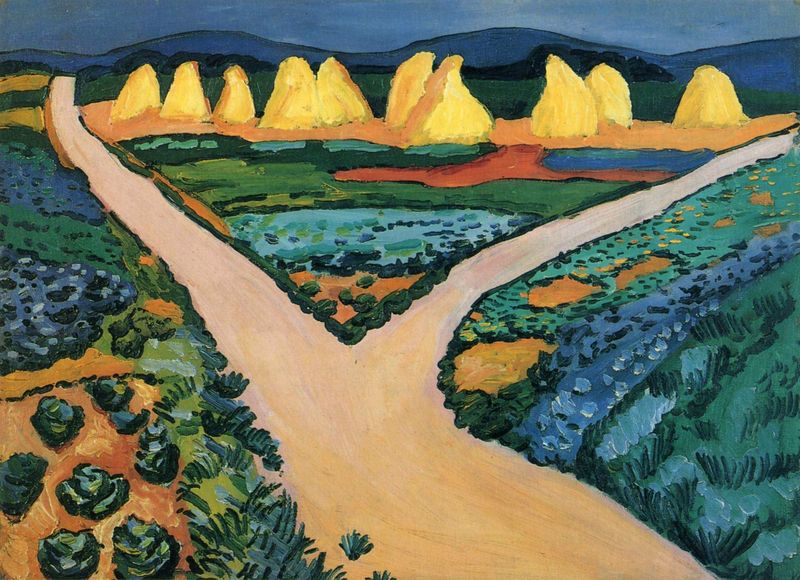
Titel: Gemüsefelder
Künstler: August Macke
Standort: Bonn
Institution: Kunstmuseum
Schlagwörter: berg, blau, gemälde, himmel, wasser, wolken, dreieck, fluss, gelb, grün, landschaft, ocker, sand, teich, abend, blume, blumen, braun, bunt, hell, hintergrund, orange, strasse, stroh, türkis, blüten, gras, rot, weg, wiese, beige, spitze, bild, öl, bach, erde, feld, felder, gräser, horizont, hügel, natur, norden, wege, wiesen, pflanzen, rosa, bauern, gemüse, kohl, farbig, sommer, perspektive, moderne, acker, ernte, heu, weizen, abstrakt, berge, farben, violett, vegetation, herbst, van gogh, äcker, haufen, gassen, kreuzung, heuhaufen, vereinfacht, salat, beete, seerosen, landwirtschaft, spätsommer, balu, fließen, kraut, weggabelung, frün, gabelung, heuballen, heumanderl, krautköpfe, strohhaufen, sandweg, abzweigung, bivium, nolde?, gemöse, strohkegel